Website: apple
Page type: payment
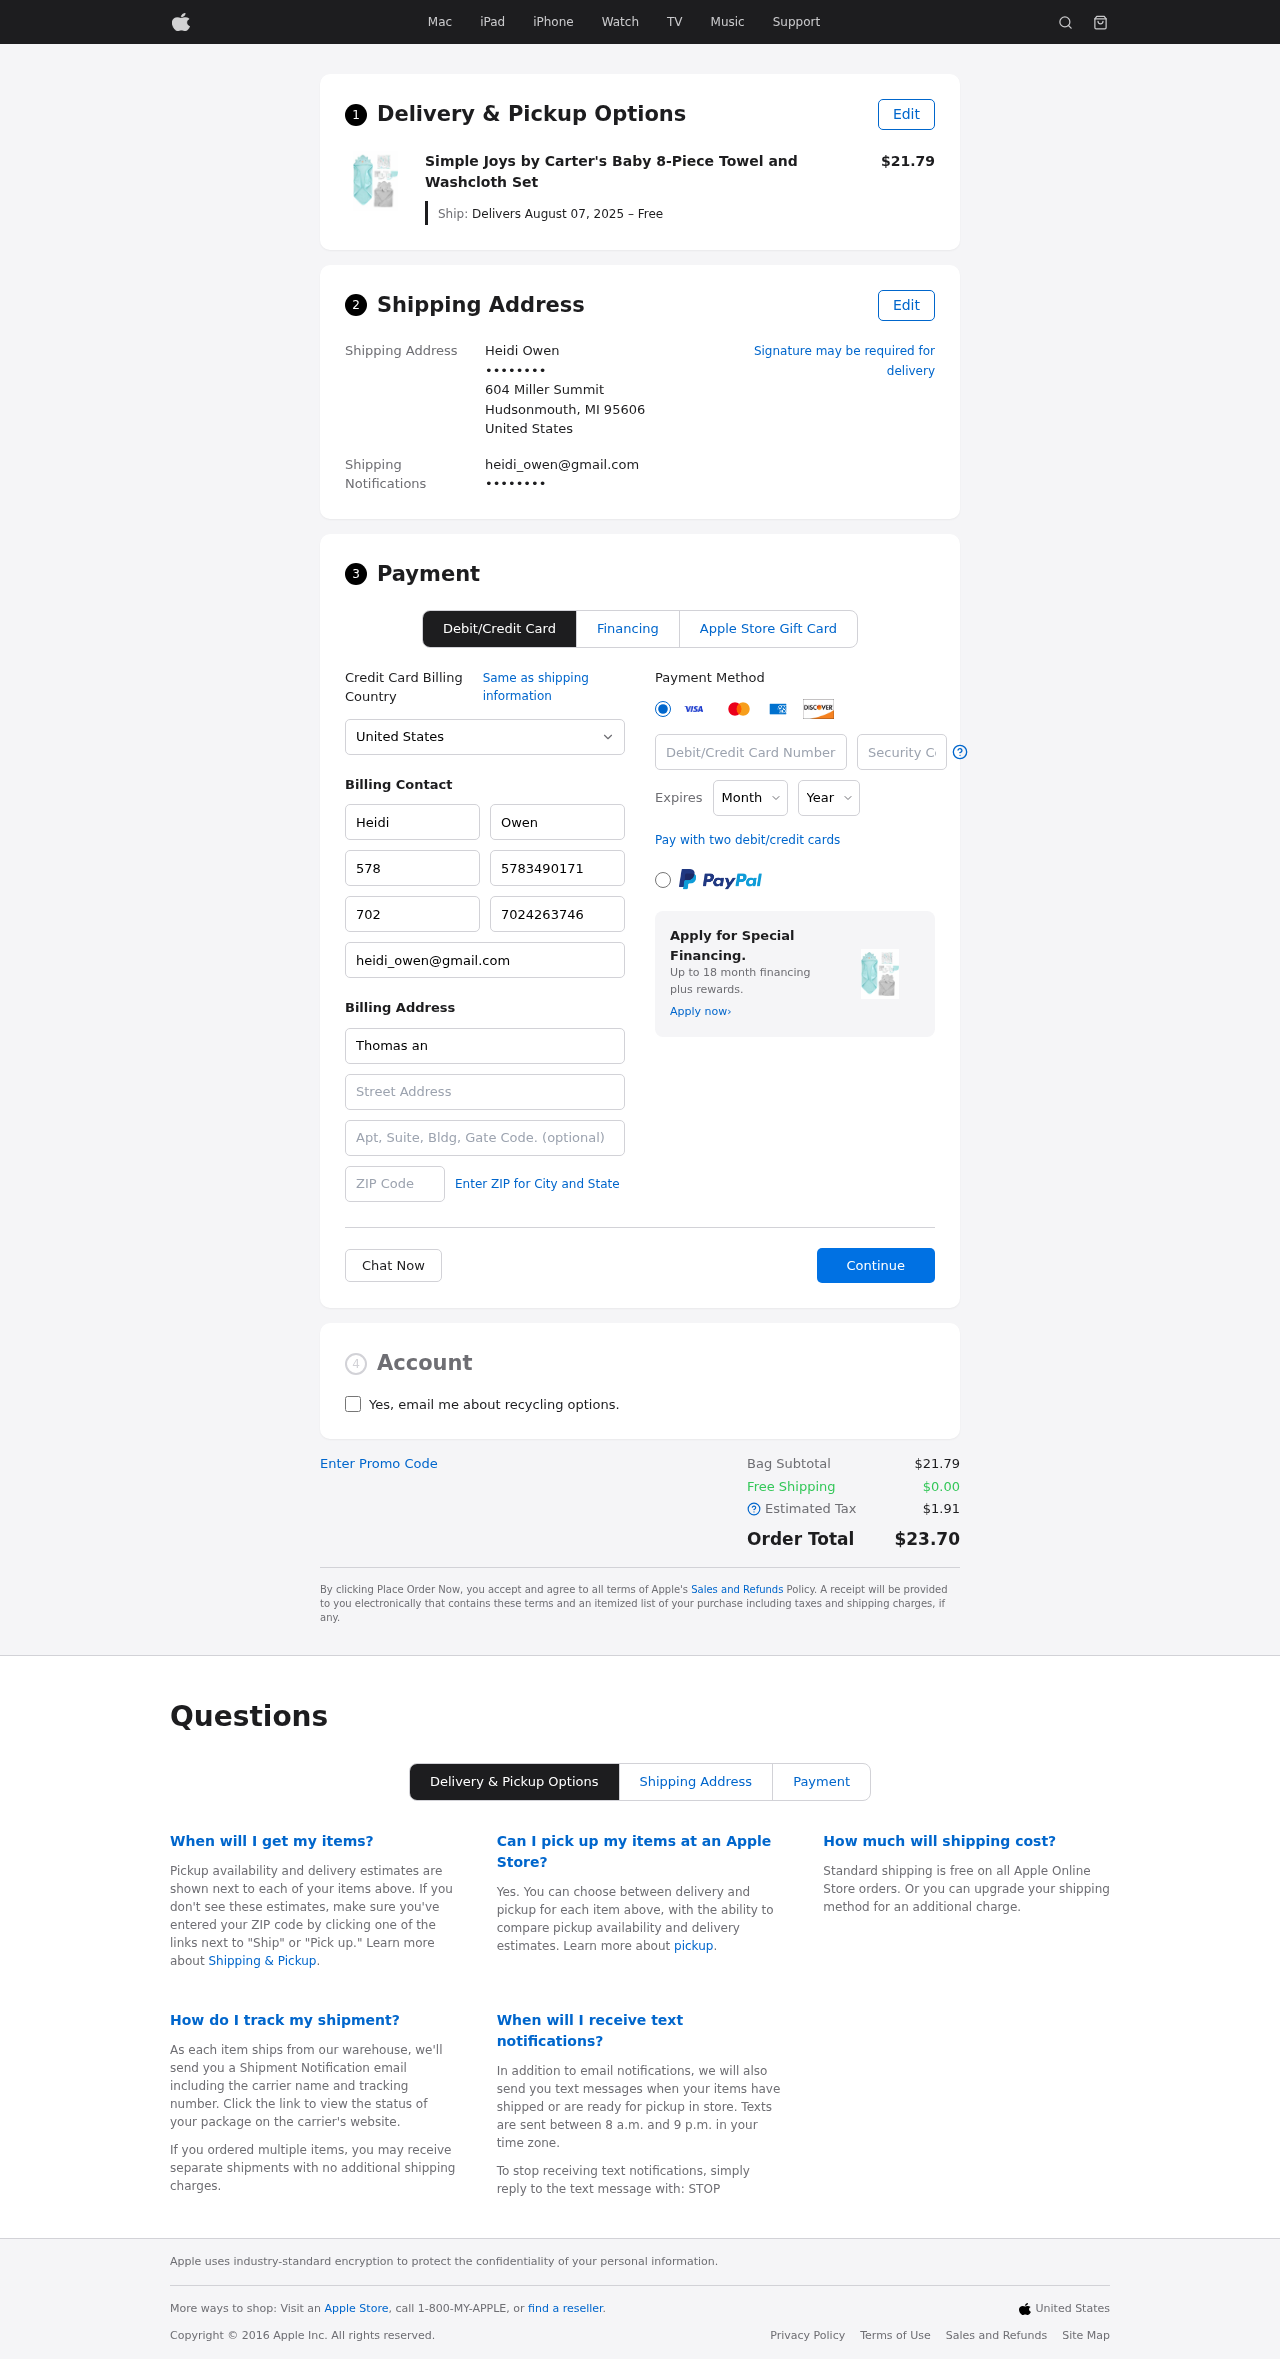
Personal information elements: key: PII_CARD_CVV
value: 626
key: PII_CARD_EXPIRY_MONTH
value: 10
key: PII_CARD_EXPIRY_YEAR
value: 27
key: PII_CARD_NUMBER
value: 2224 1747 5129 8562
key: PII_CITY_STATE_ZIP
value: Hudsonmouth, MI 95606
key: PII_COMPANY
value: Thomas and Sons
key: PII_COUNTRY
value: United States
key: PII_EMAIL
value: heidi_owen@gmail.com
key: PII_EMAIL2
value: heidi_owen@gmail.com
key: PII_FIRSTNAME
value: Heidi
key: PII_FULLNAME
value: Heidi Owen
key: PII_LASTNAME
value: Owen
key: PII_PHONE3
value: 5783490171
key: PII_PHONE_ALT
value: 7024263746
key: PII_PHONE_ALT_AREA
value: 702
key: PII_PHONE_AREA
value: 578
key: PII_SECURITY_CODE
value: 45255
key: PII_STREET
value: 604 Miller Summit
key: PII_PHONE
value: ••••••••
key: PII_PHONE2
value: ••••••••
Product elements: key: PRODUCT1_NAME
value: Simple Joys by Carter's Baby 8-Piece Towel and Washcloth Set
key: PRODUCT1_PRICE
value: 21.79
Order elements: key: ORDER_DELIVERY_DATE
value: Delivers August 07, 2025 – Free
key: ORDER_SUBTOTAL
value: $21.79
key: ORDER_SHIPPING_COST
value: $0.00
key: ORDER_TAX
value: $1.91
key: ORDER_TOTAL
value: $23.70